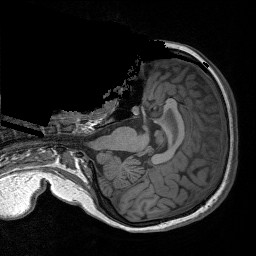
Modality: T1w
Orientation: axial